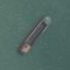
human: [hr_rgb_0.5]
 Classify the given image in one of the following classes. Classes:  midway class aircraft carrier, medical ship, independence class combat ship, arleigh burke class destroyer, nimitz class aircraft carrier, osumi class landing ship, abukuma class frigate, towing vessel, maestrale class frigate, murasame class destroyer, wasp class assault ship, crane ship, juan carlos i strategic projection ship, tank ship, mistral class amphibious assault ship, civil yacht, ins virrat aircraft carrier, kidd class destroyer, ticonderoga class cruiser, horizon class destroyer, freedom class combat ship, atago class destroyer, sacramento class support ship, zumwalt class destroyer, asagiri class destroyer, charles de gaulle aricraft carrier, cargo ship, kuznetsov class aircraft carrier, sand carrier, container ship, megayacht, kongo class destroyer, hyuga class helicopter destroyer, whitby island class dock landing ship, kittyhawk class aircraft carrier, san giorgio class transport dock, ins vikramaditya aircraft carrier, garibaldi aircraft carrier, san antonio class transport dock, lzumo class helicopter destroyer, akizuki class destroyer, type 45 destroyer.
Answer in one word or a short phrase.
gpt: Sand carrier